Question: I design fixed header and main box, but the problem is when I scroll the page the box come over the header since the header is fixed. why it is coming like that? How to solve this 'position: fixed' stacking order issue?

'''
header{
background-color: black;
width:100%;
height: 50px;
position: fixed;
}
.mainbox{
width: 800px;
height: 100%;
background-color: white;
position: absolute;
border: 1px solid lightgrey;
border-radius: 5px;
top: 55px;
left: 50%;
margin-left: -500px;
}
'''
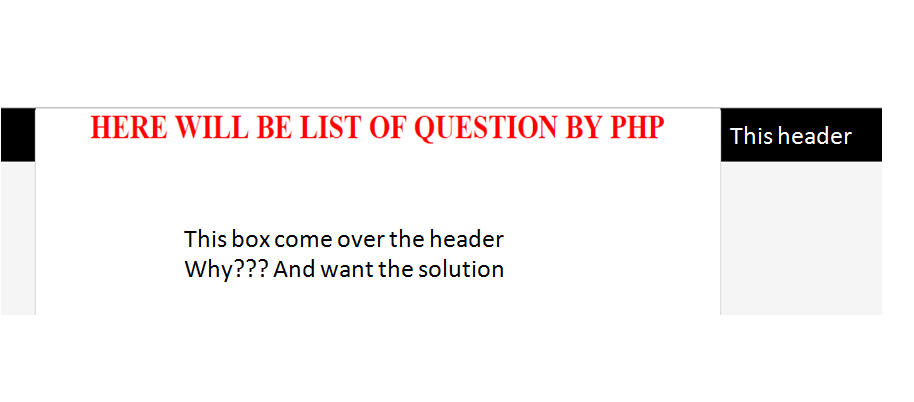
Answer: You should increase the 'z-index' property in your header
'''
header {
background-color: black;
width:100%;
height: 50px;
position: fixed;
z-index: 999;
}
'''
## What is the use of z-index?
It specifies the stack order of an element. Element which have higher stack order is always in front of the element with lower stack. For example, if your header has 'z-index: 10' and your mainbox has 'z-index: 9', then your header is stacked in front of your mainbox.